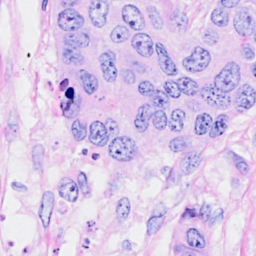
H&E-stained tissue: Breast